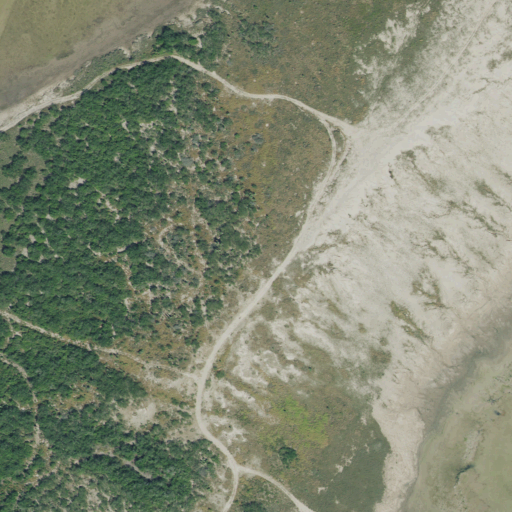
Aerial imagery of mountain in Texas named Loma del Rincon Chiquito containing barren land, herbaceous wetlands, shrub, grassland, high intensity development, and medium intensity development